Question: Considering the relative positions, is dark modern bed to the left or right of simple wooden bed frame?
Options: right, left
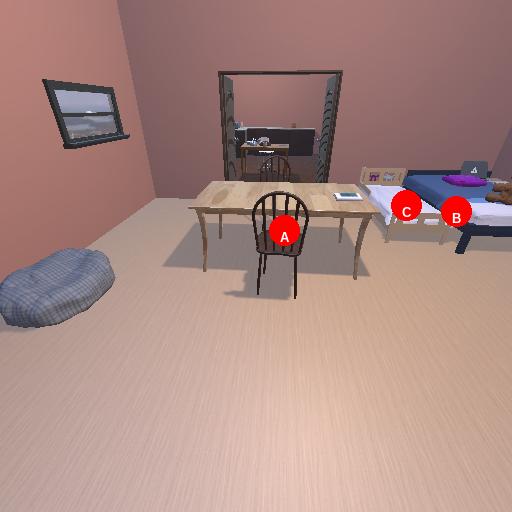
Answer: right